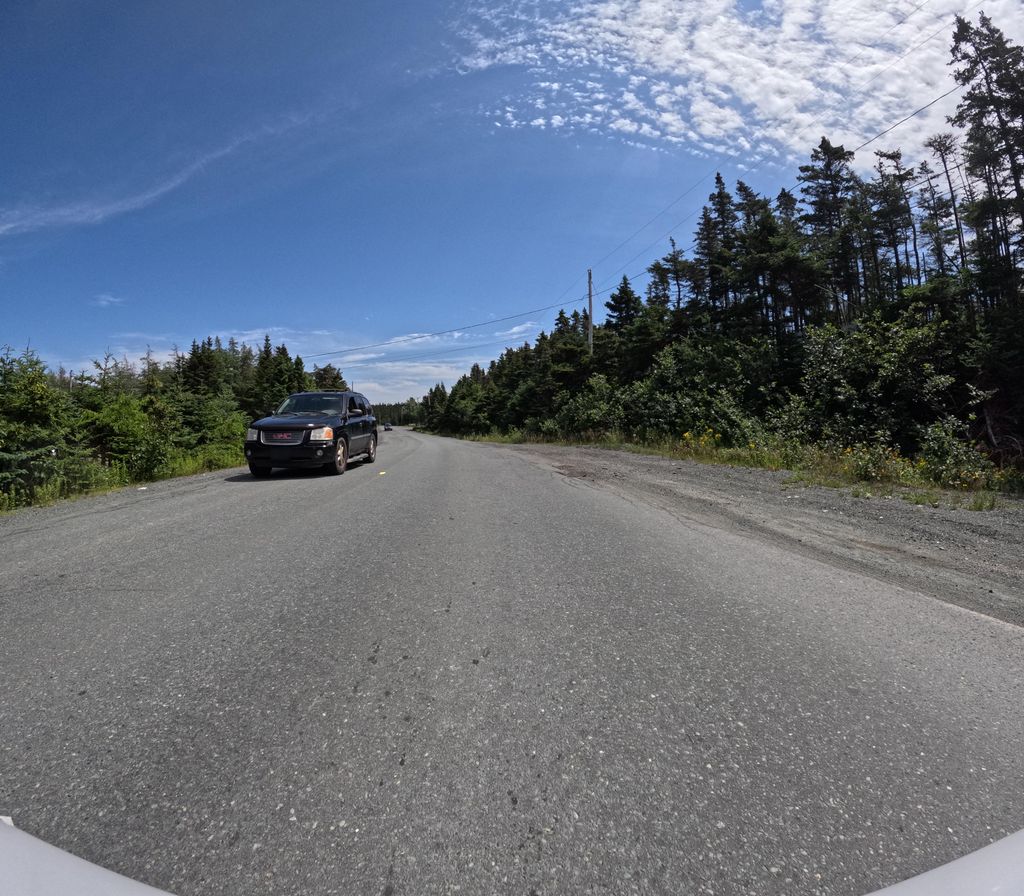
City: st_johns